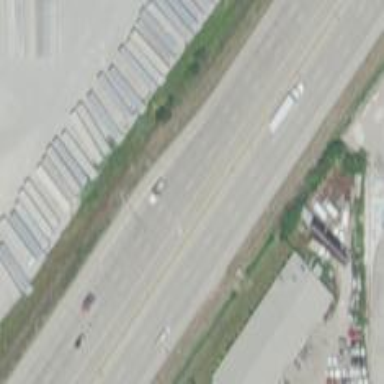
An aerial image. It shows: This image shows trunk highway that functions as expressway.